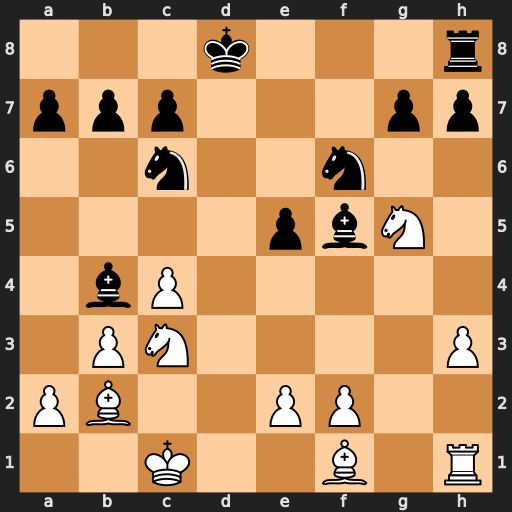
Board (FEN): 3k3r/ppp3pp/2n2n2/4pbN1/1bP5/1PN4P/PB2PP2/2K2B1R
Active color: w
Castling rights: -
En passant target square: -
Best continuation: Nf7+ Ke8 Nxh8